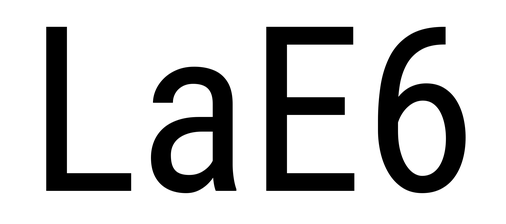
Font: Roboto_Condensed_Regular